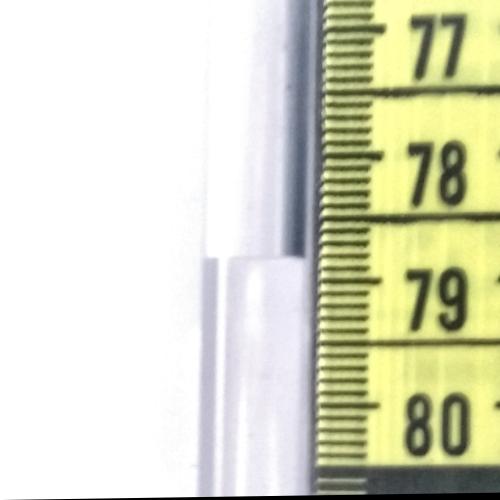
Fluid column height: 78.8 cm